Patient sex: M
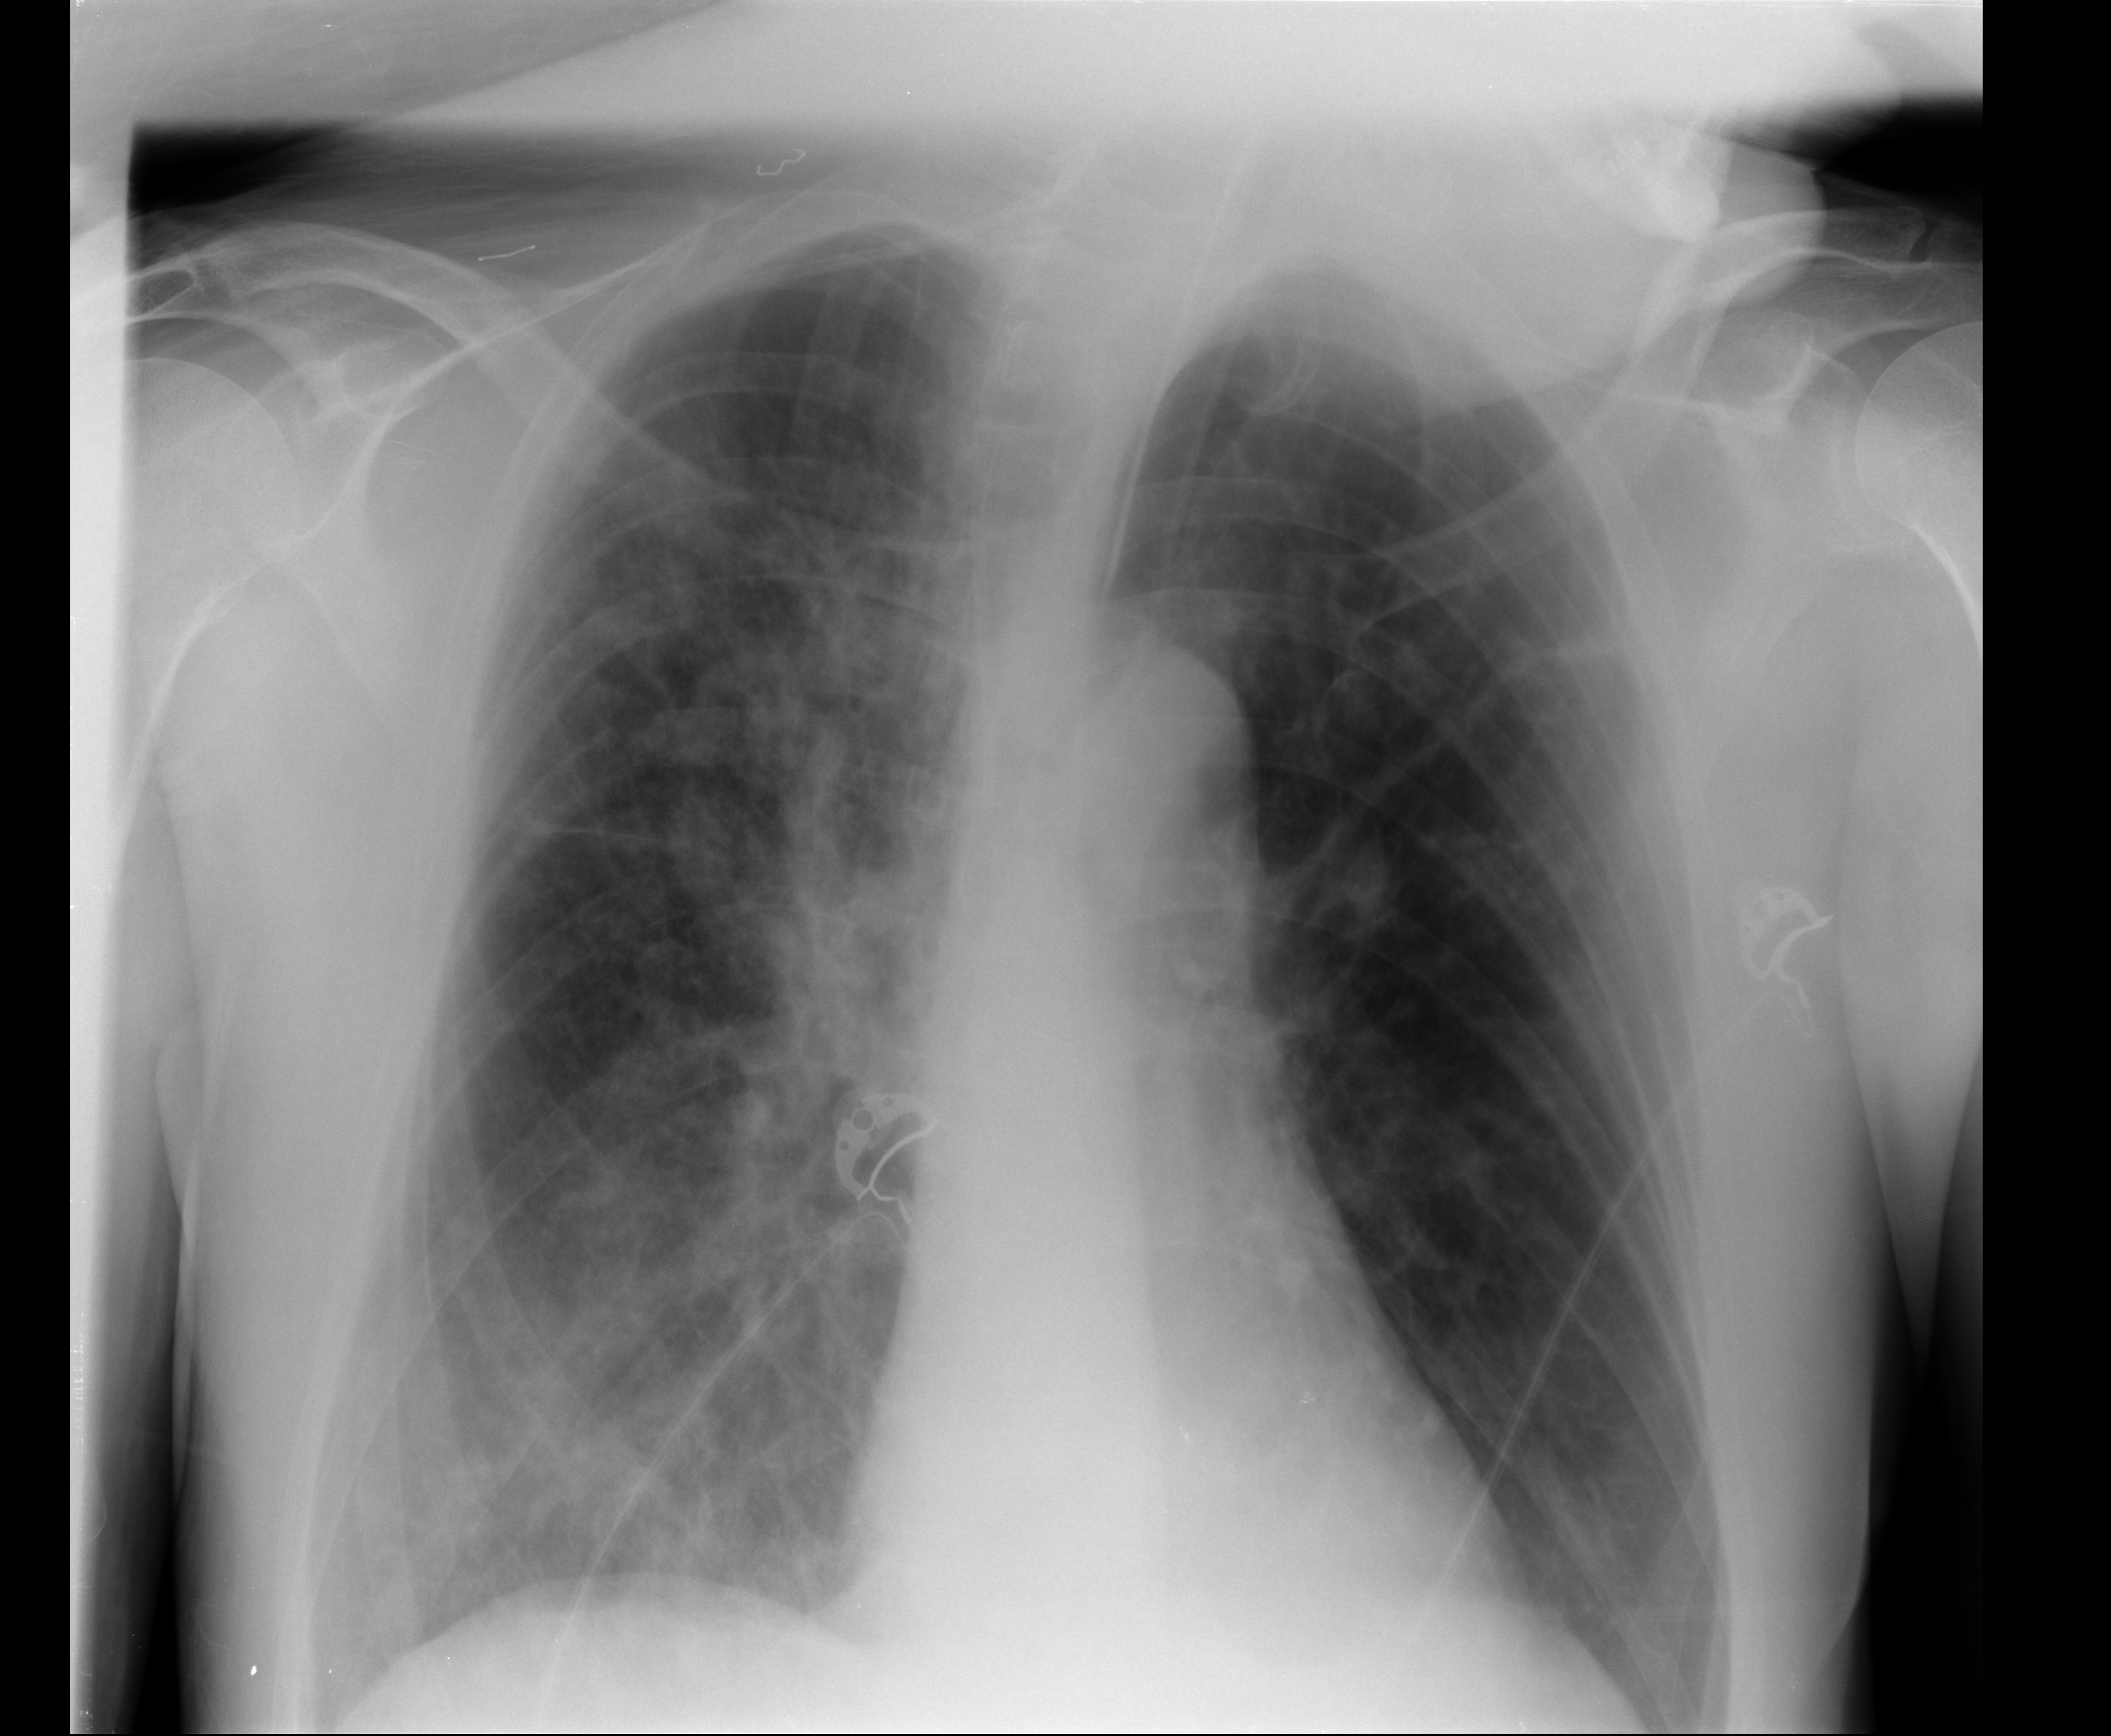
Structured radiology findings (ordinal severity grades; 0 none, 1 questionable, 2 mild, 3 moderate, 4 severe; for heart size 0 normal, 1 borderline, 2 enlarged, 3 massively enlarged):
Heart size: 0
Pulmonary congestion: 0
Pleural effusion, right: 0
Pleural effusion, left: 0
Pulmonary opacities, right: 3
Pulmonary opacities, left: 0
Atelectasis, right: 2
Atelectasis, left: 2